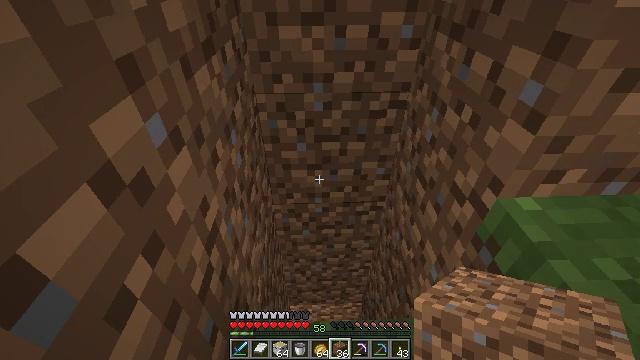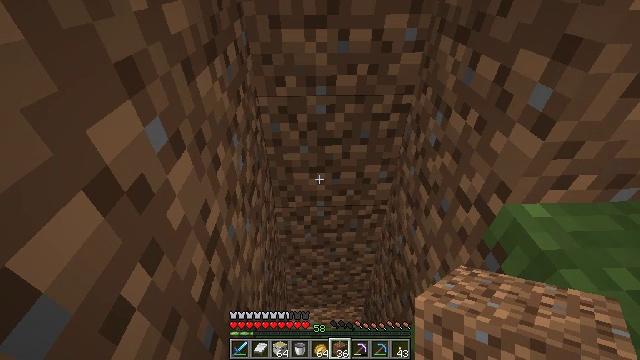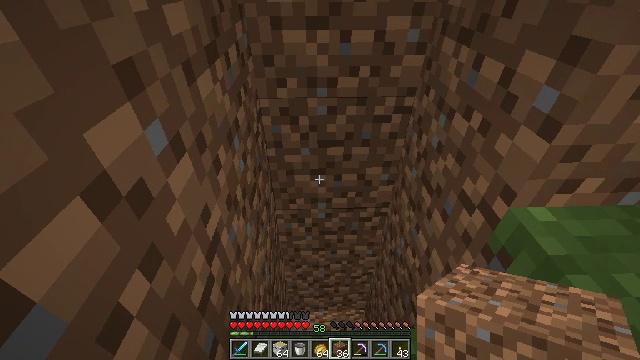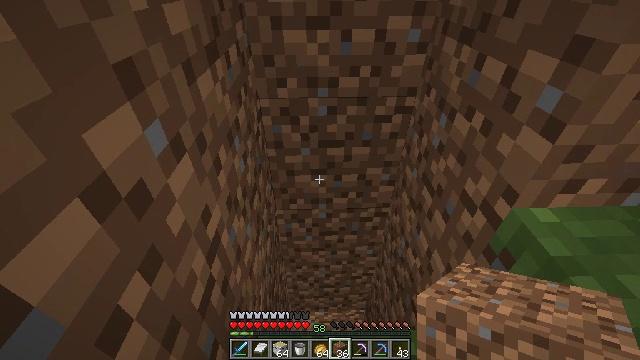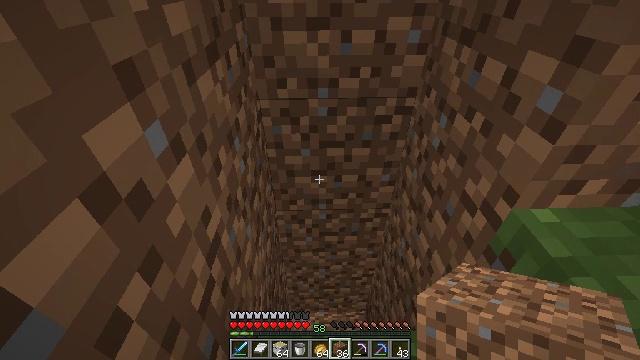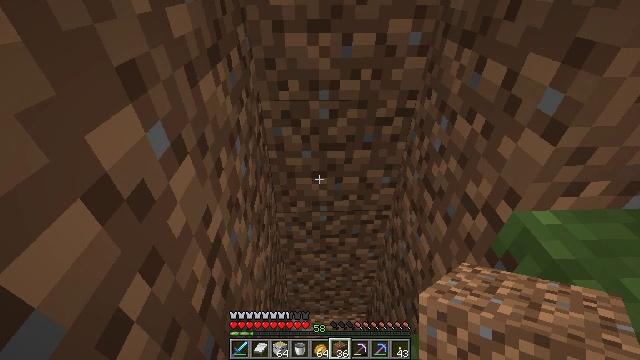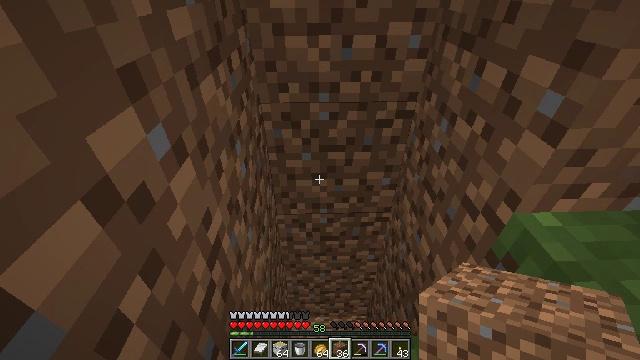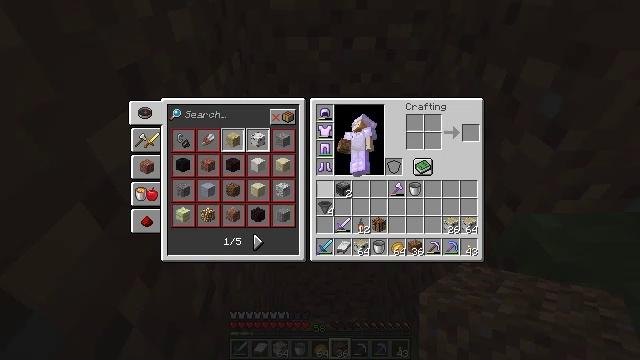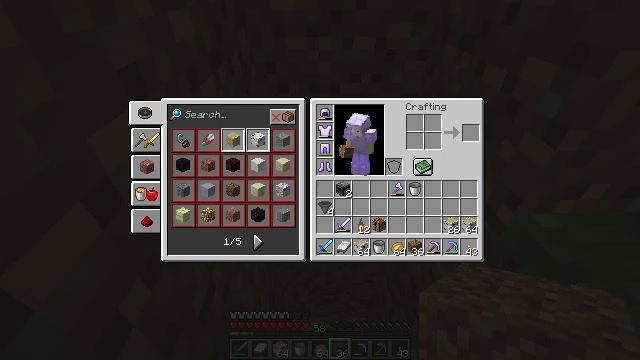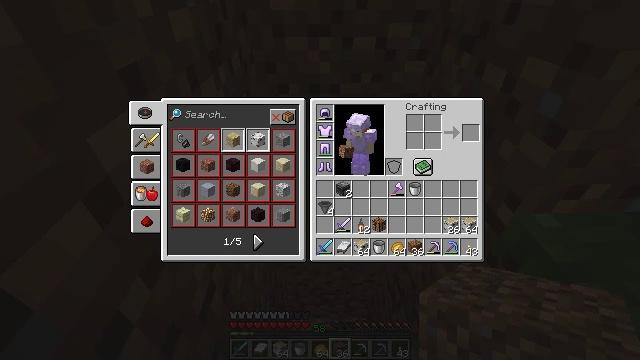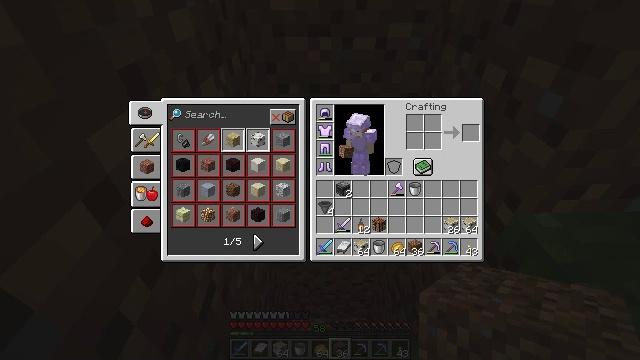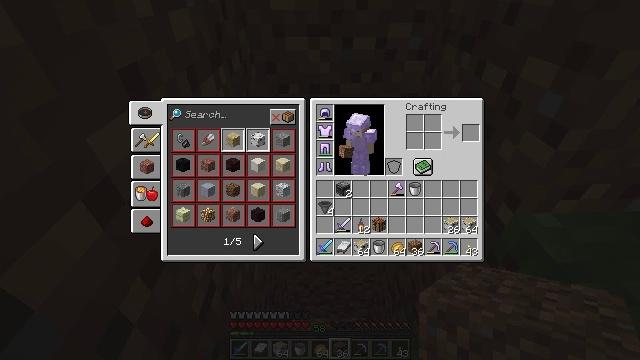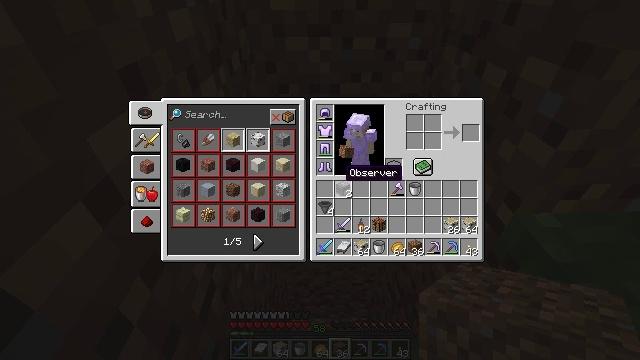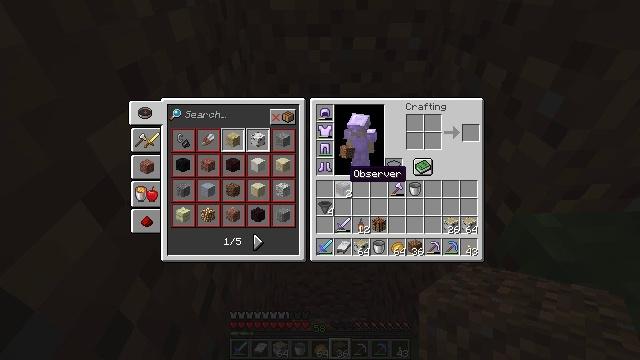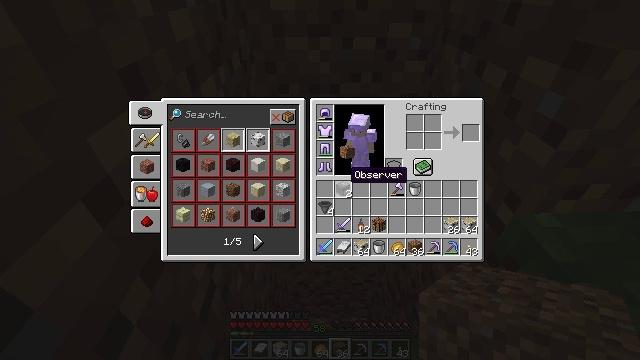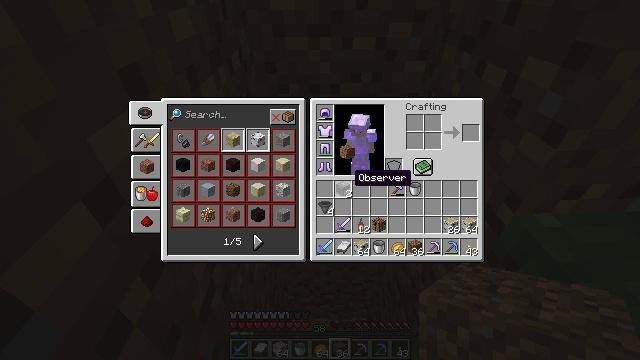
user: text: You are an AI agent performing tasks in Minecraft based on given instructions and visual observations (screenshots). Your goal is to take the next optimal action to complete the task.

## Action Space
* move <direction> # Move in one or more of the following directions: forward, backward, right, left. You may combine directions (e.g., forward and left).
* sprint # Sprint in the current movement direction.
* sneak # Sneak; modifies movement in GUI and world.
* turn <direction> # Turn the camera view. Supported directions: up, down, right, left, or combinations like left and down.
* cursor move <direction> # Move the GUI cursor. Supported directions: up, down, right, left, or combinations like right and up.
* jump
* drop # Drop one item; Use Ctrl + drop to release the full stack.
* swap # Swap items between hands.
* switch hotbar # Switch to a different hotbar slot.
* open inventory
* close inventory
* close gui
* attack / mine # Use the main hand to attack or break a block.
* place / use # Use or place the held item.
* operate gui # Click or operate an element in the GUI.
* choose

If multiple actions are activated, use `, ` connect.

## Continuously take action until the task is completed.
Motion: motion action
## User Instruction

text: Drop a birch log.
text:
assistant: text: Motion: no_op
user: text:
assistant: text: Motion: no_op
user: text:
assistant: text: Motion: no_op
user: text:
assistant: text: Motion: no_op
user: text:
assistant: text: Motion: no_op
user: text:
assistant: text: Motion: no_op
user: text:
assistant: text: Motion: close inventory
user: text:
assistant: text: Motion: close inventory
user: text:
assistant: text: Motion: close inventory
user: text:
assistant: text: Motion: open gui
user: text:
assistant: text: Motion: cursor move right
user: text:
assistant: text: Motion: cursor move right
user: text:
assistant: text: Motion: no_op
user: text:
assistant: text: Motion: no_op
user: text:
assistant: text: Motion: no_op
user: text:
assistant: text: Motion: cursor move right and down
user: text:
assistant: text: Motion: cursor move right and down
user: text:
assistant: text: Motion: no_op
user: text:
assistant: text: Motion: no_op
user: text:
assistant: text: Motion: no_op
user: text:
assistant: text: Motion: no_op
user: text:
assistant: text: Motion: no_op
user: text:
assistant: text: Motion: no_op
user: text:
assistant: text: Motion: no_op
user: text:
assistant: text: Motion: no_op
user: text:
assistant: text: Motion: no_op
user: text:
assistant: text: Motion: no_op
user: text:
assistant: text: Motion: no_op
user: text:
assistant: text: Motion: no_op
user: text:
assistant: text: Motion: sprint